Question: I am new to python and I am trying to create an .exe from py script with pyinstaller but I get this error when trying to run the .exe: Could not find the matplotlib data files.
When i run the script in python idle i dont get this error.
I've tried:
'''
import matplotlib
setup(
data_files=matplotlib.get_py2exe_datafiles(),
)
'''
But i get an error saying that setup is not defined.

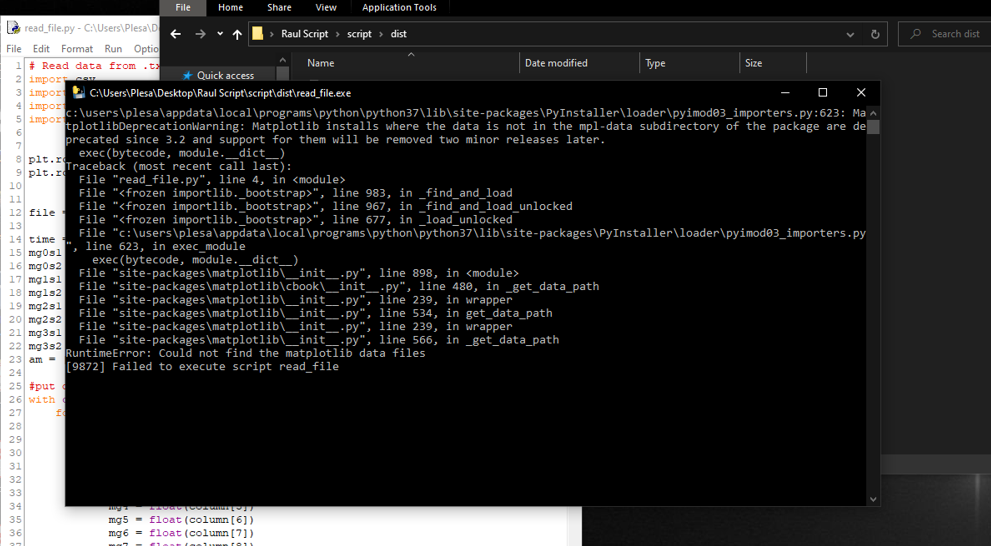
Answer: I've fixed the problem by downgrading matplotlib to version 3.0.3
Using this command:
python -m pip install matplotlib==3.0.3